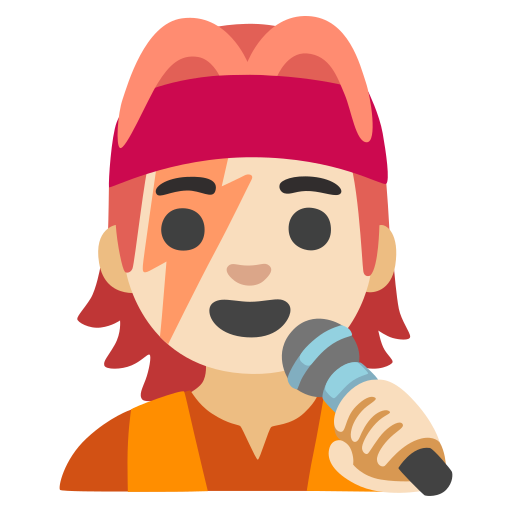
Emoji: 🧑🏻‍🎤